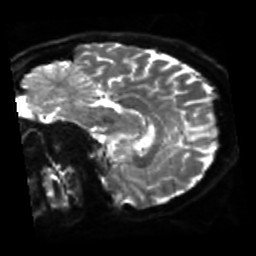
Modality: sbref
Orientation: sagittal
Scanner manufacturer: siemens
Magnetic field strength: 3 T
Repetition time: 4 s
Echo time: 0.0594 s